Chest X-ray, AP view. Patient: 49 years old, sex F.
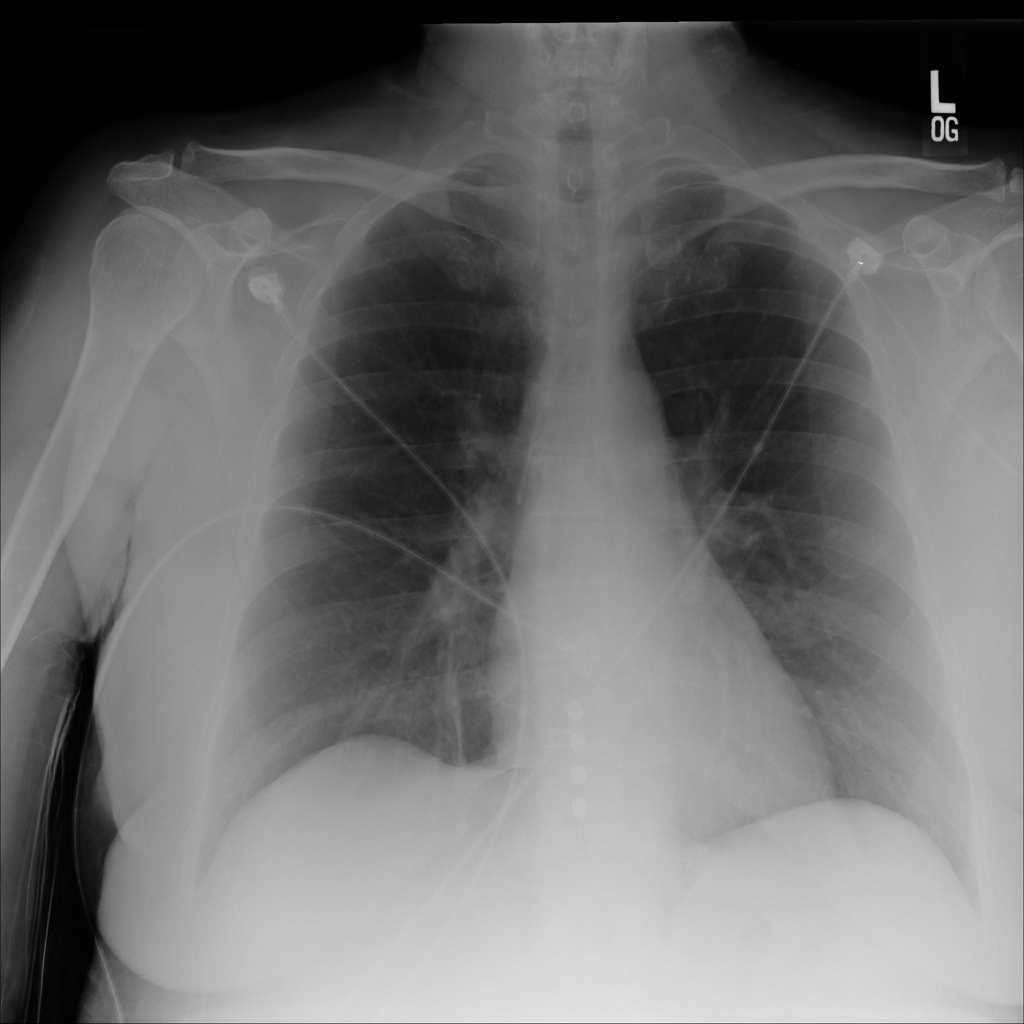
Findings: No Finding